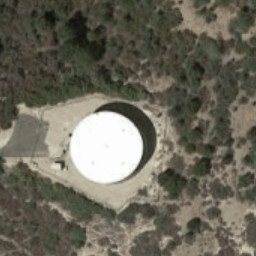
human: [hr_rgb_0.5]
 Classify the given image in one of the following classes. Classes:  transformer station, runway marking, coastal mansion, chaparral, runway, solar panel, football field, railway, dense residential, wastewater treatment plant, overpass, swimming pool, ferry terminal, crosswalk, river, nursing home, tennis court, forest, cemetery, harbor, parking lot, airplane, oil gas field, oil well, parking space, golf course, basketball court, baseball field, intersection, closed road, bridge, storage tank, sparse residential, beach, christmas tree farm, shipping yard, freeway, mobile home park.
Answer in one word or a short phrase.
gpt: storage tank